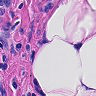
Metastatic tissue present: yes